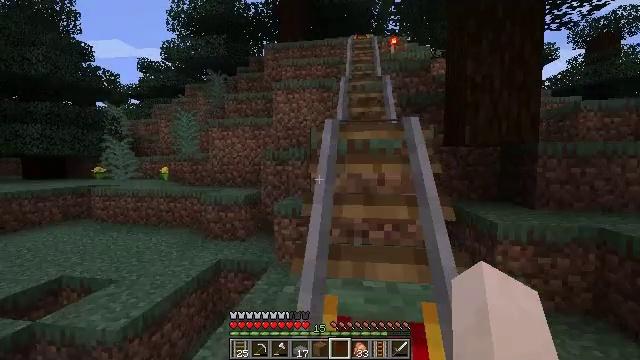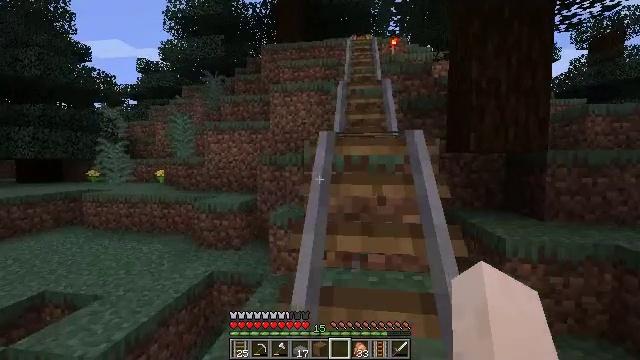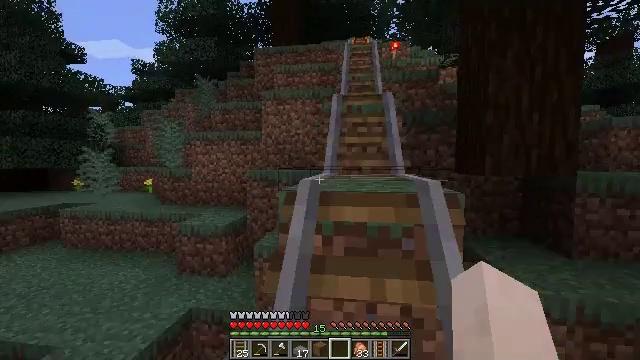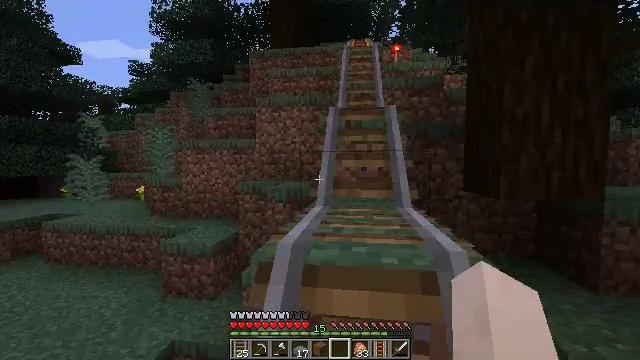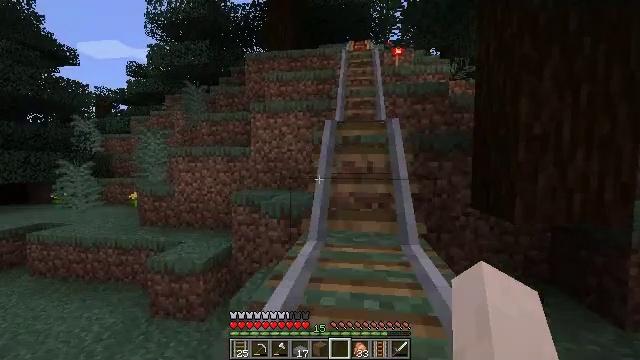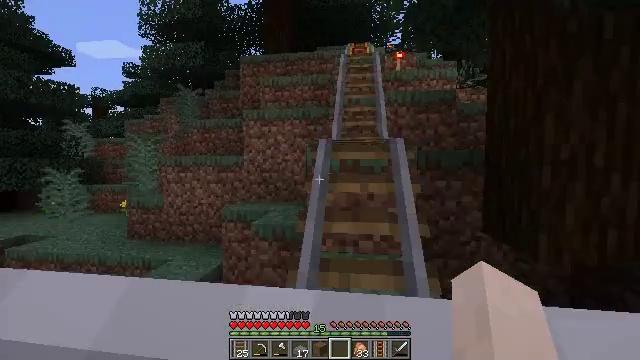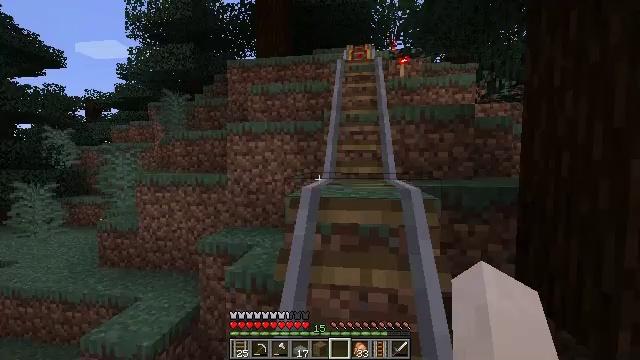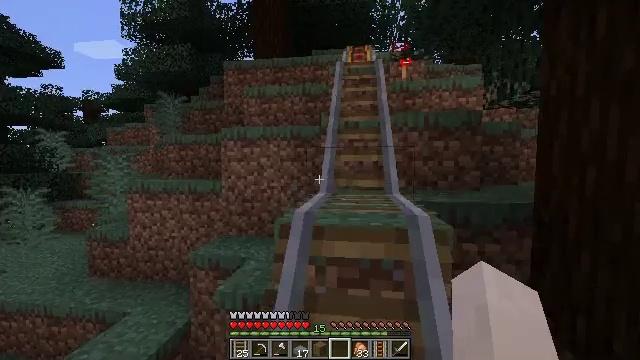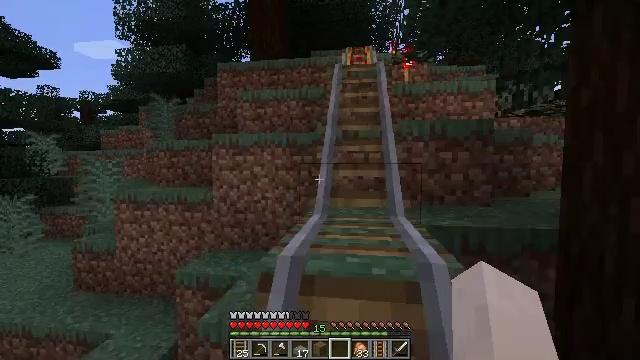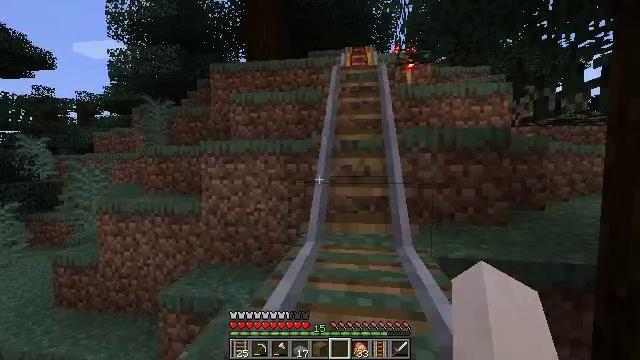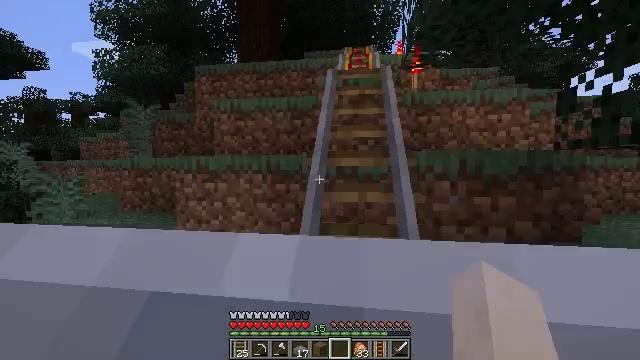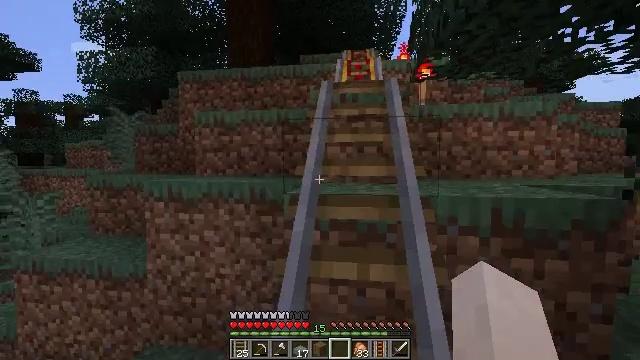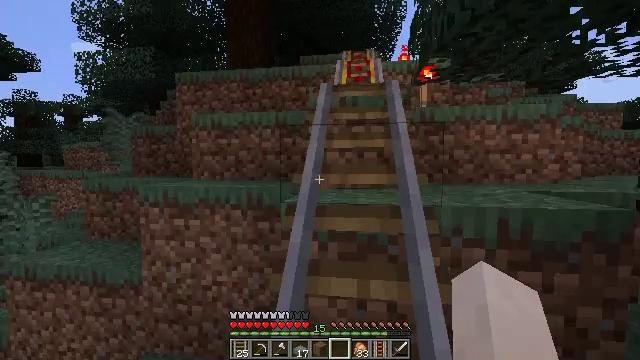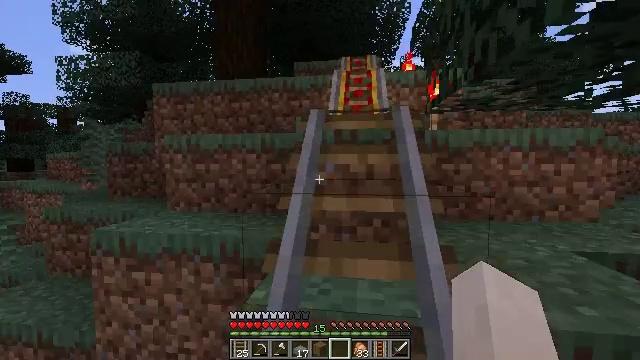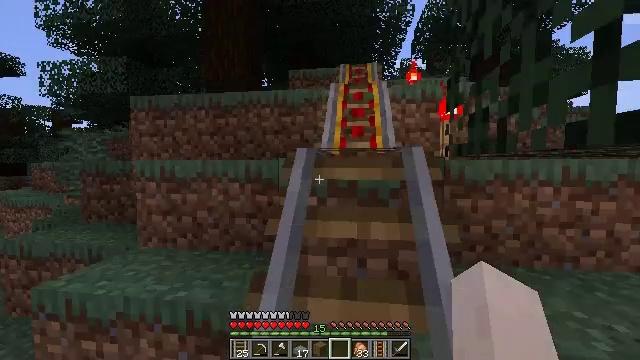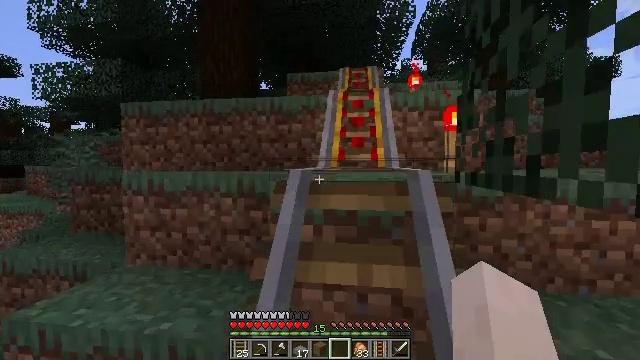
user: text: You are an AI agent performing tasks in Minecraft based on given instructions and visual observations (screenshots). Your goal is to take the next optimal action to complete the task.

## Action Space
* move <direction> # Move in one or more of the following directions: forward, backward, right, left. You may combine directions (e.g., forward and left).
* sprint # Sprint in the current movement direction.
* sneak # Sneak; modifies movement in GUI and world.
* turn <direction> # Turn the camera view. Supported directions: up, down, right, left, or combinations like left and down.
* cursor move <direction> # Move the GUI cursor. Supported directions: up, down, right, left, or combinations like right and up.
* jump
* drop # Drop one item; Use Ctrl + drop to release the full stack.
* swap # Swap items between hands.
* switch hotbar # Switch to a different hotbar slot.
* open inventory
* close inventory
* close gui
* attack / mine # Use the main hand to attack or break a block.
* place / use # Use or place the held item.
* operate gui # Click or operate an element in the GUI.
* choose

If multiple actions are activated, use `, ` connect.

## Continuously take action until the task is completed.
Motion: motion action
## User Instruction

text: Gather the rail for future use.
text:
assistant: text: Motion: no_op
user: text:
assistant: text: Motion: no_op
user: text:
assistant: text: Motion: no_op
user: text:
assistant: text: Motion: no_op
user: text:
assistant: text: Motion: no_op
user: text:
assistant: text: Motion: no_op
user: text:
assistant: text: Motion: no_op
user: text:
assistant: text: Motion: no_op
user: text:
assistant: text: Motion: no_op
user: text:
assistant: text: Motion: no_op
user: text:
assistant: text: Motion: no_op
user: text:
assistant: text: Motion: no_op
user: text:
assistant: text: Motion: no_op
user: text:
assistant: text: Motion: no_op
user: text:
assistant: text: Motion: no_op
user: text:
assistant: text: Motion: no_op
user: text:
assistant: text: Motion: no_op
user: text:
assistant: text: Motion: no_op
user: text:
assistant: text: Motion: no_op
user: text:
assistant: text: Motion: no_op
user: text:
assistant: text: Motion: no_op
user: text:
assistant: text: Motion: turn down
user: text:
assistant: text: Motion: turn right and down
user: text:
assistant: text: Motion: turn right and down
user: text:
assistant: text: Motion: turn right and down
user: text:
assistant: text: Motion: turn right and down
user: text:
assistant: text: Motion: turn right and down
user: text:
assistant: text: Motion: turn right and down
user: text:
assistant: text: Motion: turn right and down
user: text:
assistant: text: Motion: turn right and down